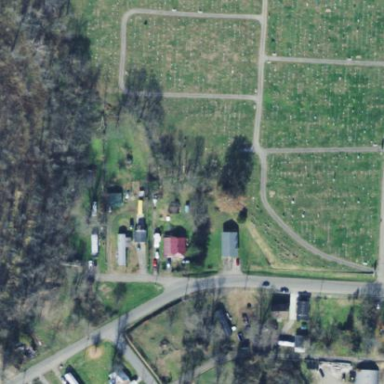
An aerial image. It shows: Chain link fence is in the scene.